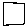
Label: square